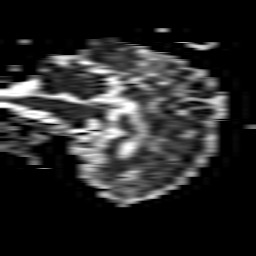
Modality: ADC
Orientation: sagittal
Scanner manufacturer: philips
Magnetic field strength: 1.5 T
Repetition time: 3.484 s
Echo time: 0.07039 s